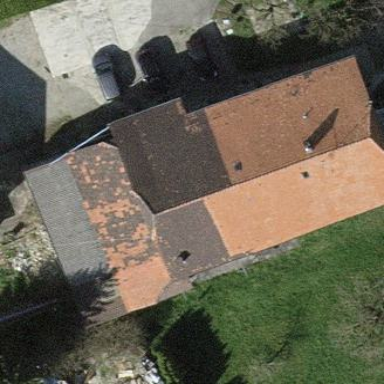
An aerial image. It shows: Detached building with hipped roof shape.